Question: I need to create relationship of an entity to the same entity. Basically it is 'Meetings' entity that may have any 'ParantMeeting'.

This is how I am creating relationship.
'''
- (RKEntityMapping *)meetingsMapping {
RKEntityMapping *meetingsMapping = [RKEntityMapping mappingForEntityForName:@"DBMeetings" inManagedObjectStore:objectManager.managedObjectStore];
meetingsMapping.setDefaultValueForMissingAttributes = NO;
meetingsMapping.deletionPredicate = [NSPredicate predicateWithFormat:@"shouldBeDeleted = 1"];
[meetingsMapping setModificationAttributeForName:@"updated_at"];
meetingsMapping.identificationAttributes = @[@"id"];
[meetingsMapping addAttributeMappingsFromDictionary:@{
@"id": @"id",
@"title": @"title",
@"start_time": @"start_time",
@"finish_time": @"finish_time",
@"lock": @"lock",
@"location": @"location",
@"sample": @"sample",
@"deleted": @"shouldBeDeleted",
@"created_at": @"created_at",
@"updated_at": @"updated_at",
@"follow_up_id": @"follow_up_id",
@"total_topics": @"total_topics",
}];
[meetingsMapping addRelationshipMappingWithSourceKeyPath:@"tags" mapping:[self tagsMapping]];
[meetingsMapping addRelationshipMappingWithSourceKeyPath:@"required_participants" mapping:[self contactsMapping]];
[meetingsMapping addRelationshipMappingWithSourceKeyPath:@"optional_participants" mapping:[self contactsMapping]];
[meetingsMapping addRelationshipMappingWithSourceKeyPath:@"readonly_participants" mapping:[self contactsMapping]];
[meetingsMapping addRelationshipMappingWithSourceKeyPath:@"organizer" mapping:[self contactsMapping]];
[meetingsMapping addRelationshipMappingWithSourceKeyPath:@"parent_meeting" mapping:[self meetingsMapping]];
return meetingsMapping;
}
'''
And whenever I add relationship mapping for 'parent_meeting'
'''
[meetingsMapping addRelationshipMappingWithSourceKeyPath:@"parent_meeting" mapping:[self meetingsMapping]];
'''
It creates an infinite loop. Is there any other way of creating relationship to same entity.
Please help.
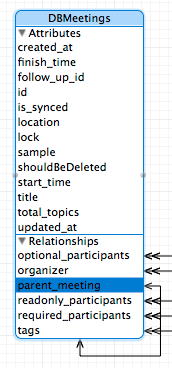
Answer: Replace the line that causes the recursion:
'''
[meetingsMapping addRelationshipMappingWithSourceKeyPath:@"parent_meeting" mapping:[self meetingsMapping]];
'''
with a direct reference to the mapping itself:
'''
[meetingsMapping addRelationshipMappingWithSourceKeyPath:@"parent_meeting" mapping:meetingsMapping];
'''